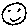
Label: smiley face